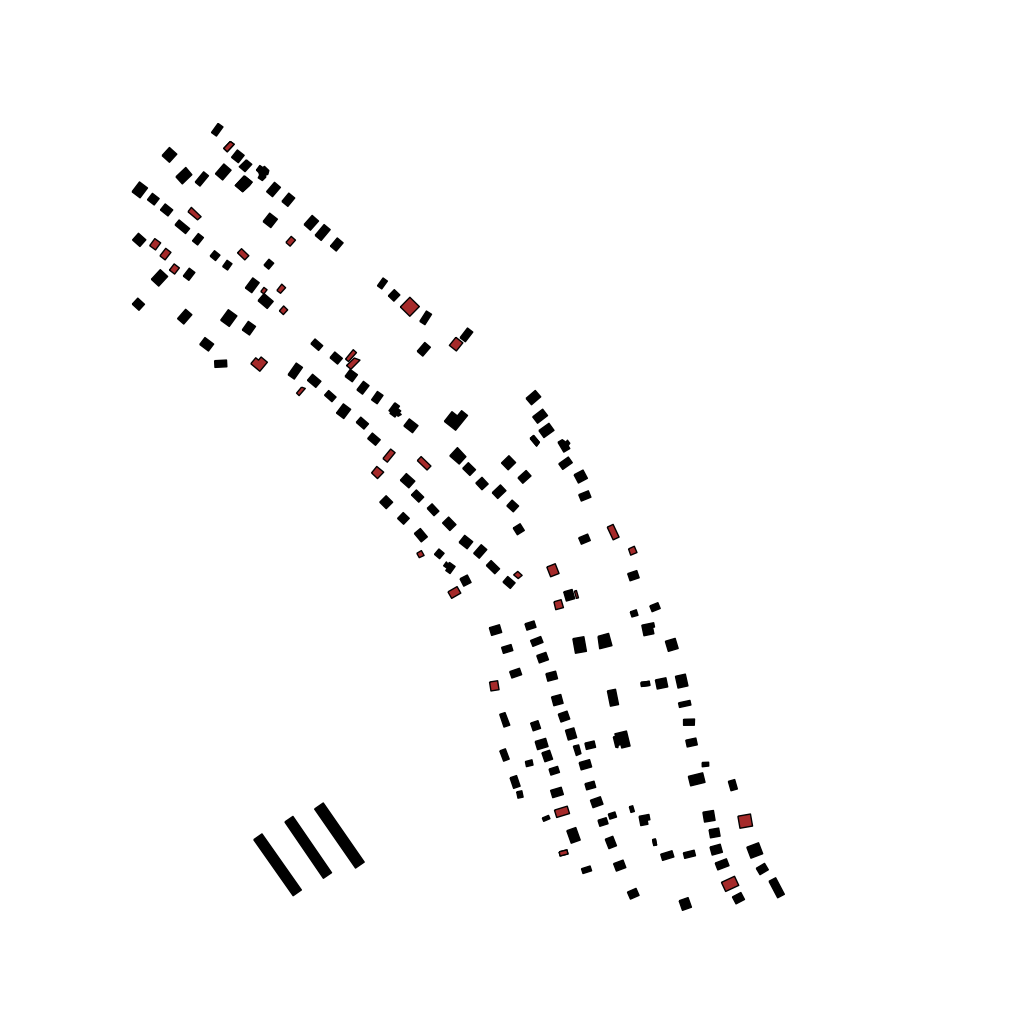
Tags: overhead vector_map, recreation, residential, special, soviet, individual_rise, low_rise, density_3, Building, Facility, 1.0 km²